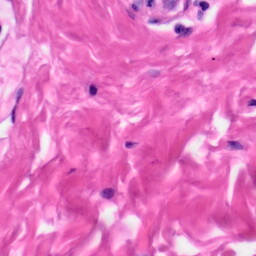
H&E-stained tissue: Skin